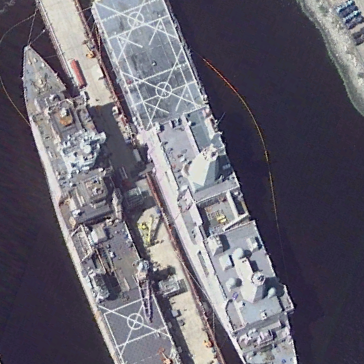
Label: combat